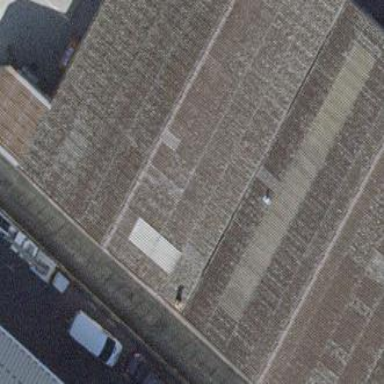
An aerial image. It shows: Industrial building.